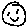
Label: smiley face